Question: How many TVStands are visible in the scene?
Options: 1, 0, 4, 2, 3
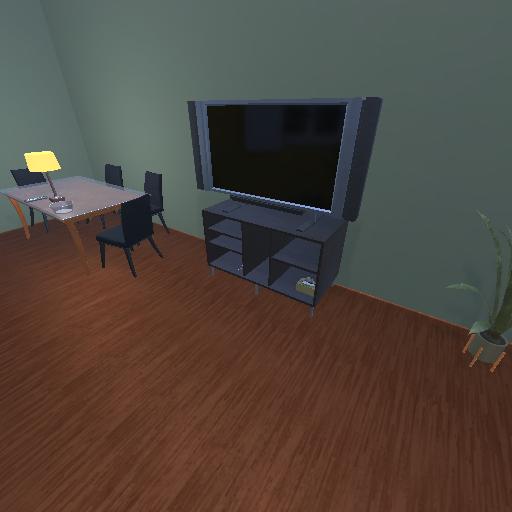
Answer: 1